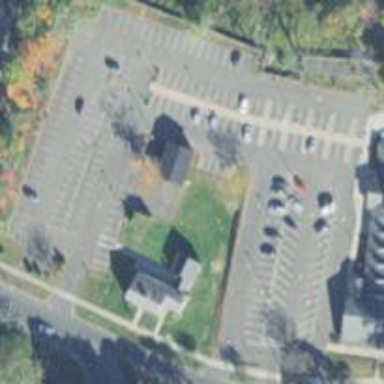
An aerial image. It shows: Parking area with surface.